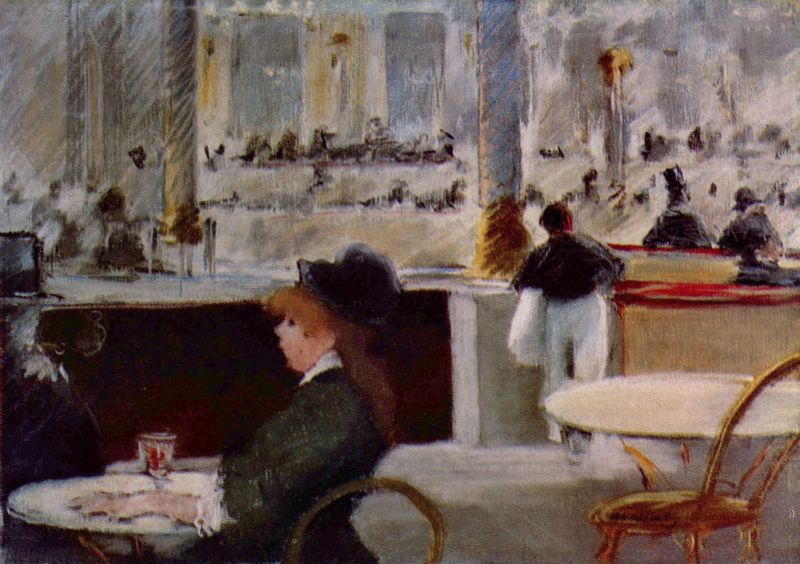
Titel: Im Café
Künstler: Édouard Manet
Standort: Glasgow
Institution: Art Gallery and Museum
Schlagwörter: blau, gemälde, hand, kopf, mann, schatten, weiß, aquarell, cezanne, frauen, gelb, grün, impressionismus, menschen, mädchen, ocker, sitzen, bar, braun, bunt, cafe, cafehaus, degas, edgar degas, fenster, frankreich, frau, getränk, glas, grau, haar, hut, hüte, kleid, kreide, licht, marmor, männer, orange, paris, pastell, profil, raum, renoir, rücken, schwarz, stuhl, stühle, säule, säulen, tisch, tische, zeichnung, dame, rot, schleier, tuch, gespräch, leute, malerei, zylinder, gläser, hose, kellner, kneipe, lokal, mütze, ober, tresen, wand, arm, arme, bluse, gesicht, kragen, mensch, spitze, stehen, ärmel, bild, herr, holzstuhl, hände, spiegel, spiegelung, pastos, rauch, boden, gold, haare, interieur, kelch, spitzen, bühne, konzert, oper, theater, locken, balkon, schürze, taille, lehne, hosen, farben, mauer, farbe, edgar, rang, saal, pierre, lehnen, gäste, rotwein, wein, dick, salon, kaffee, monet, pfeife, rauchen, zigarre, stuhllehne, manet, tischchen, tasse, stimmung, tee, warten, striche, eindruck, ränge, wände, melone, rothaarig, fussboden, theke, porzellan, restaurant, paul, weinglas, auguste, absinth, garcon, entwurf, thonet, butler, wartende, imressionismus, regale, marmortisch, alleine, lady, decken, pastellkreide, holzstühle, fraben, weisse, gast, händer, bistro, schwazr, drink, cocktail, absint, cafeszene, leöömer, rotr, schwazt, tisch stuhl, weisse hose, weisser anzug, spiegel#, renoit